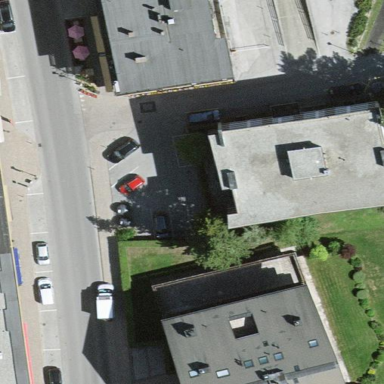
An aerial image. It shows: Parking area with surface.